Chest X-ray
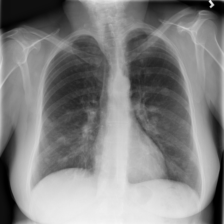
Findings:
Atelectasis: negative
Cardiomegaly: negative
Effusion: negative
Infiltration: negative
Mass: negative
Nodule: positive
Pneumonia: negative
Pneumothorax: negative
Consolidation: negative
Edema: negative
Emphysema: negative
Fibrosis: negative
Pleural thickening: negative
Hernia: negative